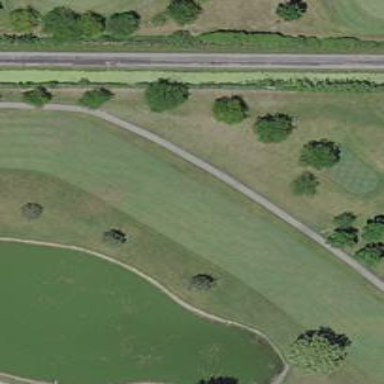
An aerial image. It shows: Golf hole.